Question: i have one crm application. i worked on message threading and found one trouble. when i have to show no of new replies from multiple inquiries that was raised by per user. as shortly like facebook that show 'comment counter' when u login to ur account then it's shows no of new replies. how ever i just only want to count not showing summary report.
here i have include my table hierarchy that give basic idea.

i just count no of new replies that given by staff user to multiple inquiry raised by end user. how ever i want to count total no of AnswerId's(Replies that given by staff users) while user sign in to his account.
please give me idea how i implement this.
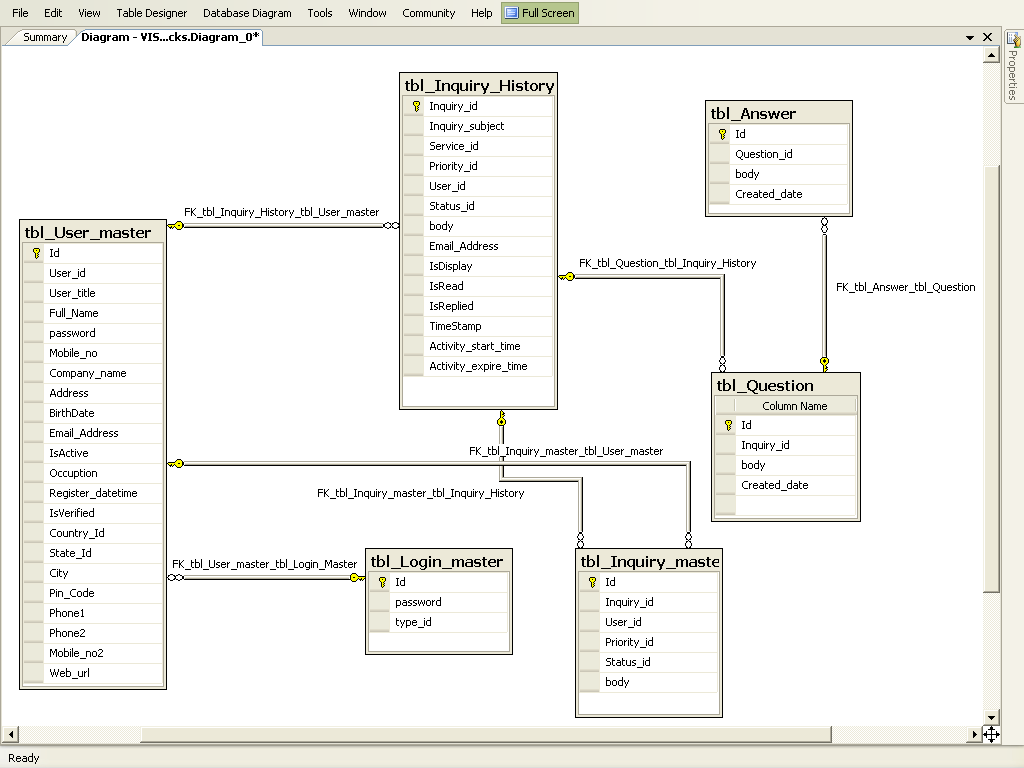
Answer: '''
declare @user_id int -- I assume this is an integer
set @user_id=123 -- the user_id you are interested in
select count(*)
from tbl_answer a
join tbl_question q on q.id=a.question_id
join tbl_inquiry_history i on i.inquiry_id=q.inquiry_id
where i.user_id = @user_id
'''
To notify the user of "new" answers since they last logged in, you have two major options:-
1. Store the number of answers the user knows about on the user record - so that next time they log in, you can tell them how many "new" answers have been created. This is called a "high watermark". The user record has 10 stored as the high water mark. They log in. The system counts how many answers the user now has and finds 15 answers - so 5 must be new - and adds a message count to the user interface to say "5 new answers" (and updates the high watermark to 15).
2. Store a flag on each answer to record if the user has read that particular answer. Whenever an answer is added - the flag is not set. Whenever the user reads the answer the flag is set. Periodically the system counts how many answers exist for the user that don't have the flag set - and displays a message if it finds any.
Option 1 is "quick and dirty". It's easy to implement. It's also the least useful. The next thing the user is going to ask is "ok. so which answers are new?". If you can sort the answers into the order they have been created, you can (from the example above) show them the latest 5 answers - but that's about as much as you can do. They have no granularity to be able to go read one of the answers and return to the list and have the list shorten (taking out the answer they just read) - without you (as the developer) jumping through some complex hoops to manipulate the list.
Option 2 is the more complex solution but provides the type of interface that the user is likely to expect (like Facebook - or StackOverflow). The clever thing is not to use a bool/bit as your flag - which only allows you to keep track of whether the user has read the answer. If you use a datetime, you can also keep track of when they read the answer - which allows for much more analysis of the way the system is being used.
You (or rather, your users) will need to decide which approach you use - a simple high watermark or a granular flag on each answer. If you start with option 1, you will almost certainly have to implement option 2 at some point - so you may as well byte (lol) the bullet and do it "right" first time.